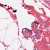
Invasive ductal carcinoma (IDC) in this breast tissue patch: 0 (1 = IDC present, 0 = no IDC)